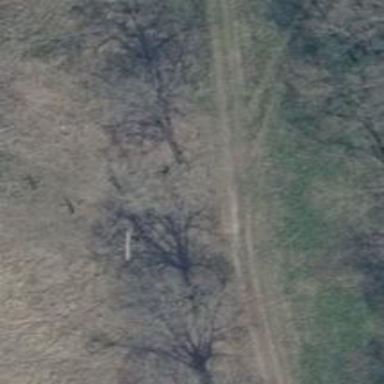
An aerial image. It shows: Row of trees in natural setting.